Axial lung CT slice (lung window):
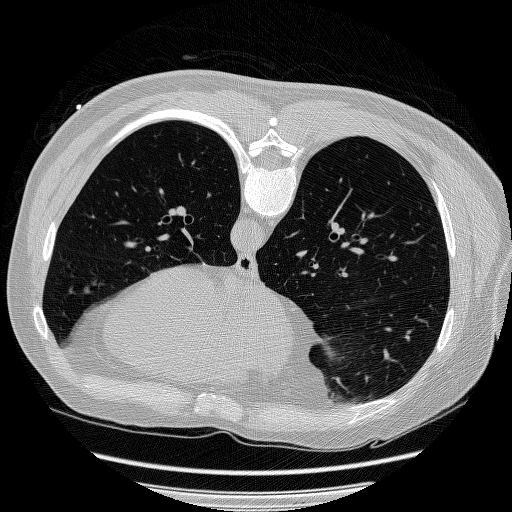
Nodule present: no